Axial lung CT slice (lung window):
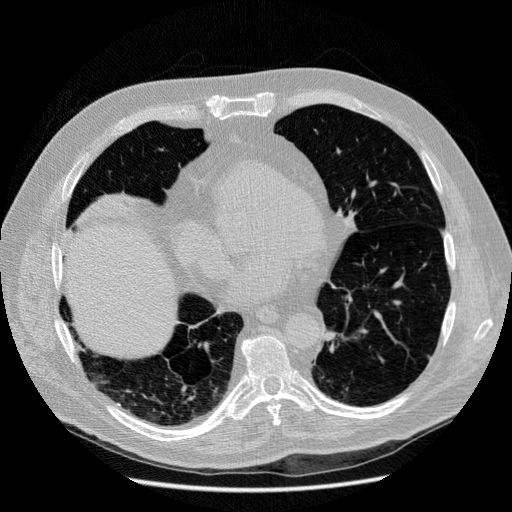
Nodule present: yes
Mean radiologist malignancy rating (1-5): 2